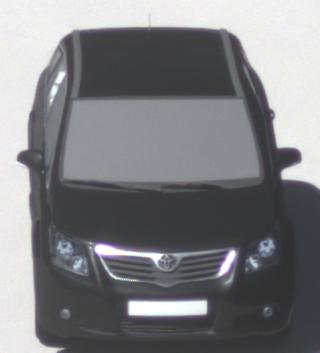
Make: Toyota
Model: Avensis 1.6
Detailed model: Avensis (T27) Notch Back
Model produced from: 2009/01
Model produced until: 2010/08
Doors: 4
Color: black
Road condition: dry road
Daytime: midday
Contrast: high contrast